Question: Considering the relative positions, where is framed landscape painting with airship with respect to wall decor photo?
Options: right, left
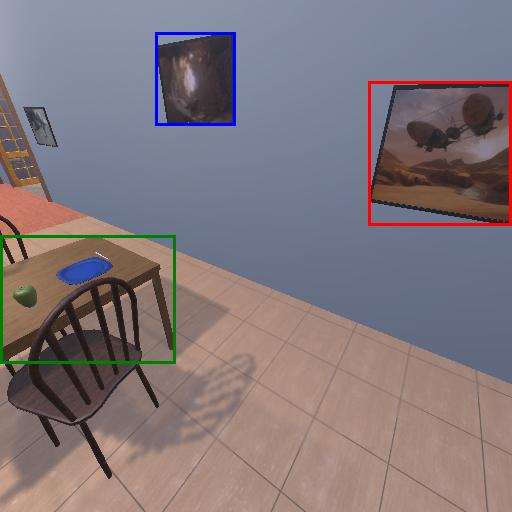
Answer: right